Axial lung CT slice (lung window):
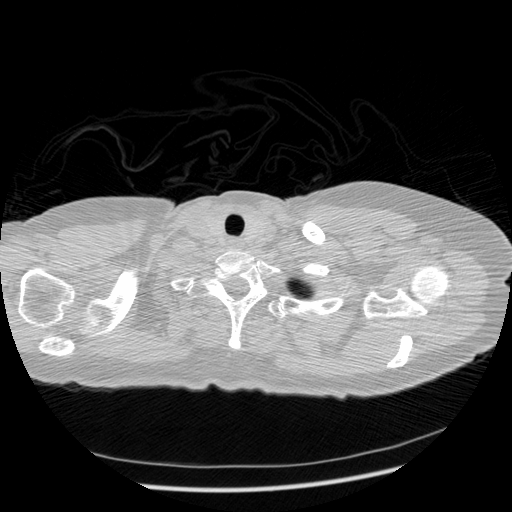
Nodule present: no